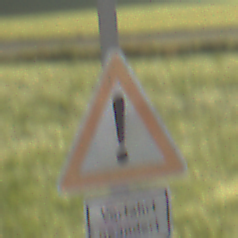
Verkehrszeichen: Gefahrenstelle
Zusatzzeichen unten: HinweisGeaenderteVorfahrtVerkehrsfuehrungVerkehrsregelung1
Umgebung: Outdoor, Nature
Tageszeit: MorningAfternoon
Wetter: Clear
Licht: Natural
Jahreszeit: NotSpecified
Kontrast: HighContrast